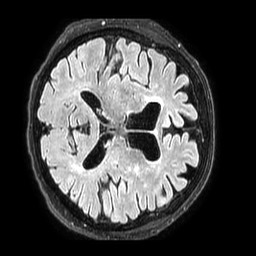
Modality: FLAIR
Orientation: axial
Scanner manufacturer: philips
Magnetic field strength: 3 T
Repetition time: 4.8 s
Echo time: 0.34 s